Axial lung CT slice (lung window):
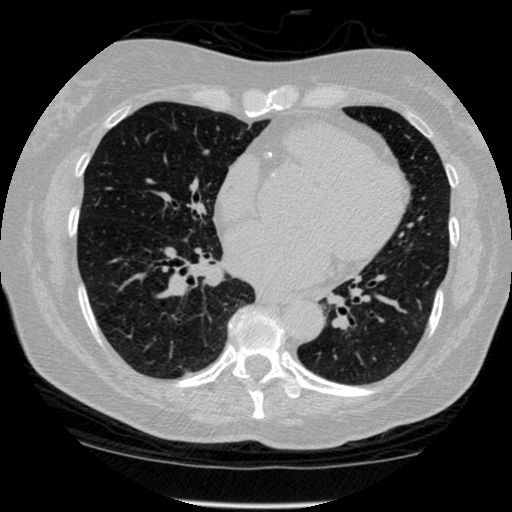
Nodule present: no